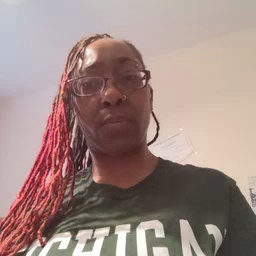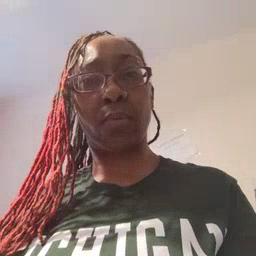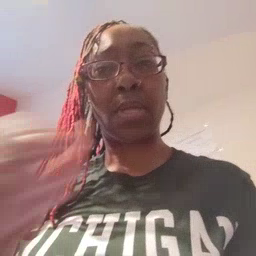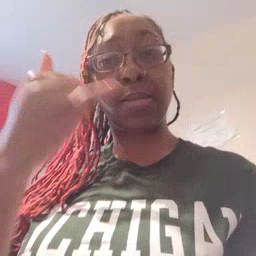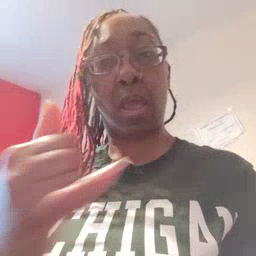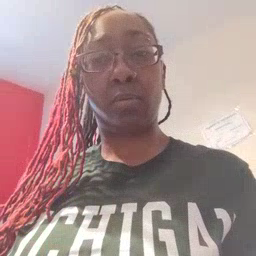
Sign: now